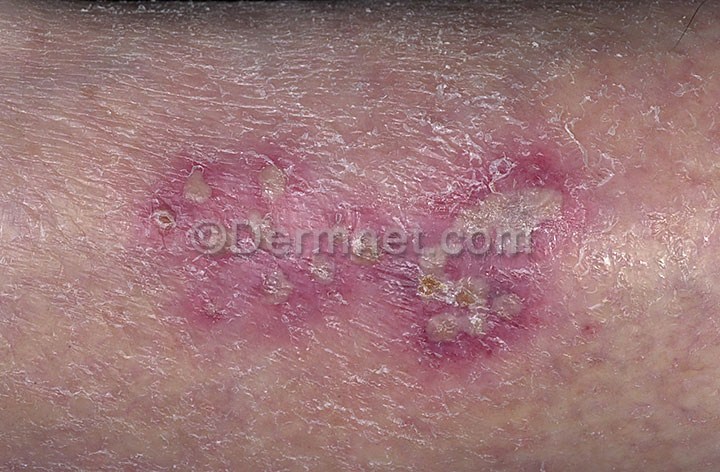
Disease: Warts Molluscum and other Viral Infections